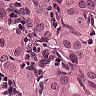
Metastatic tissue present: yes